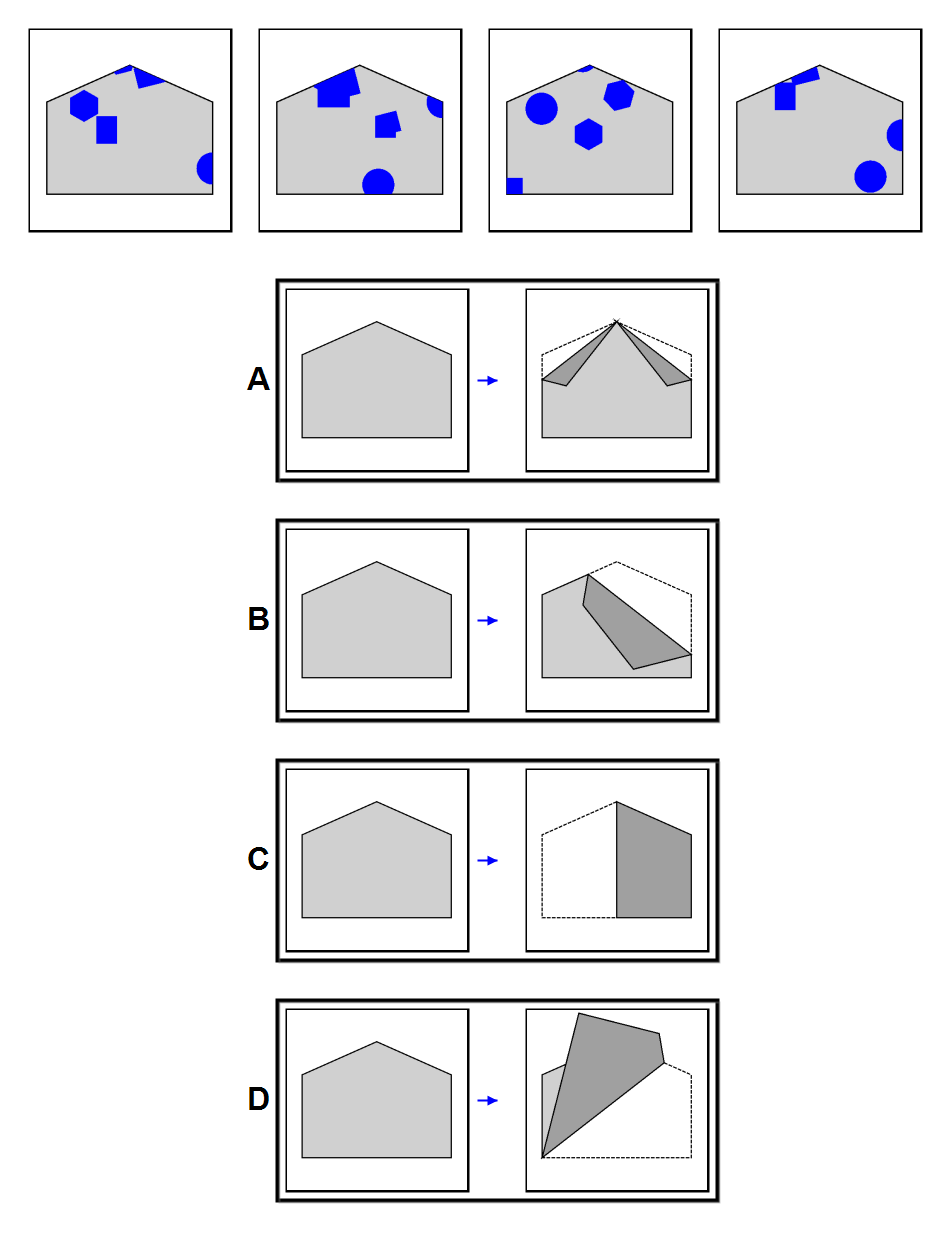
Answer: B